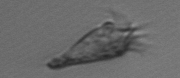
Label: Paratontonia_gracillima